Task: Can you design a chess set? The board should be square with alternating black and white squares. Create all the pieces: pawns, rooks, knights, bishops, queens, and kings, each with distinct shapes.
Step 2218:
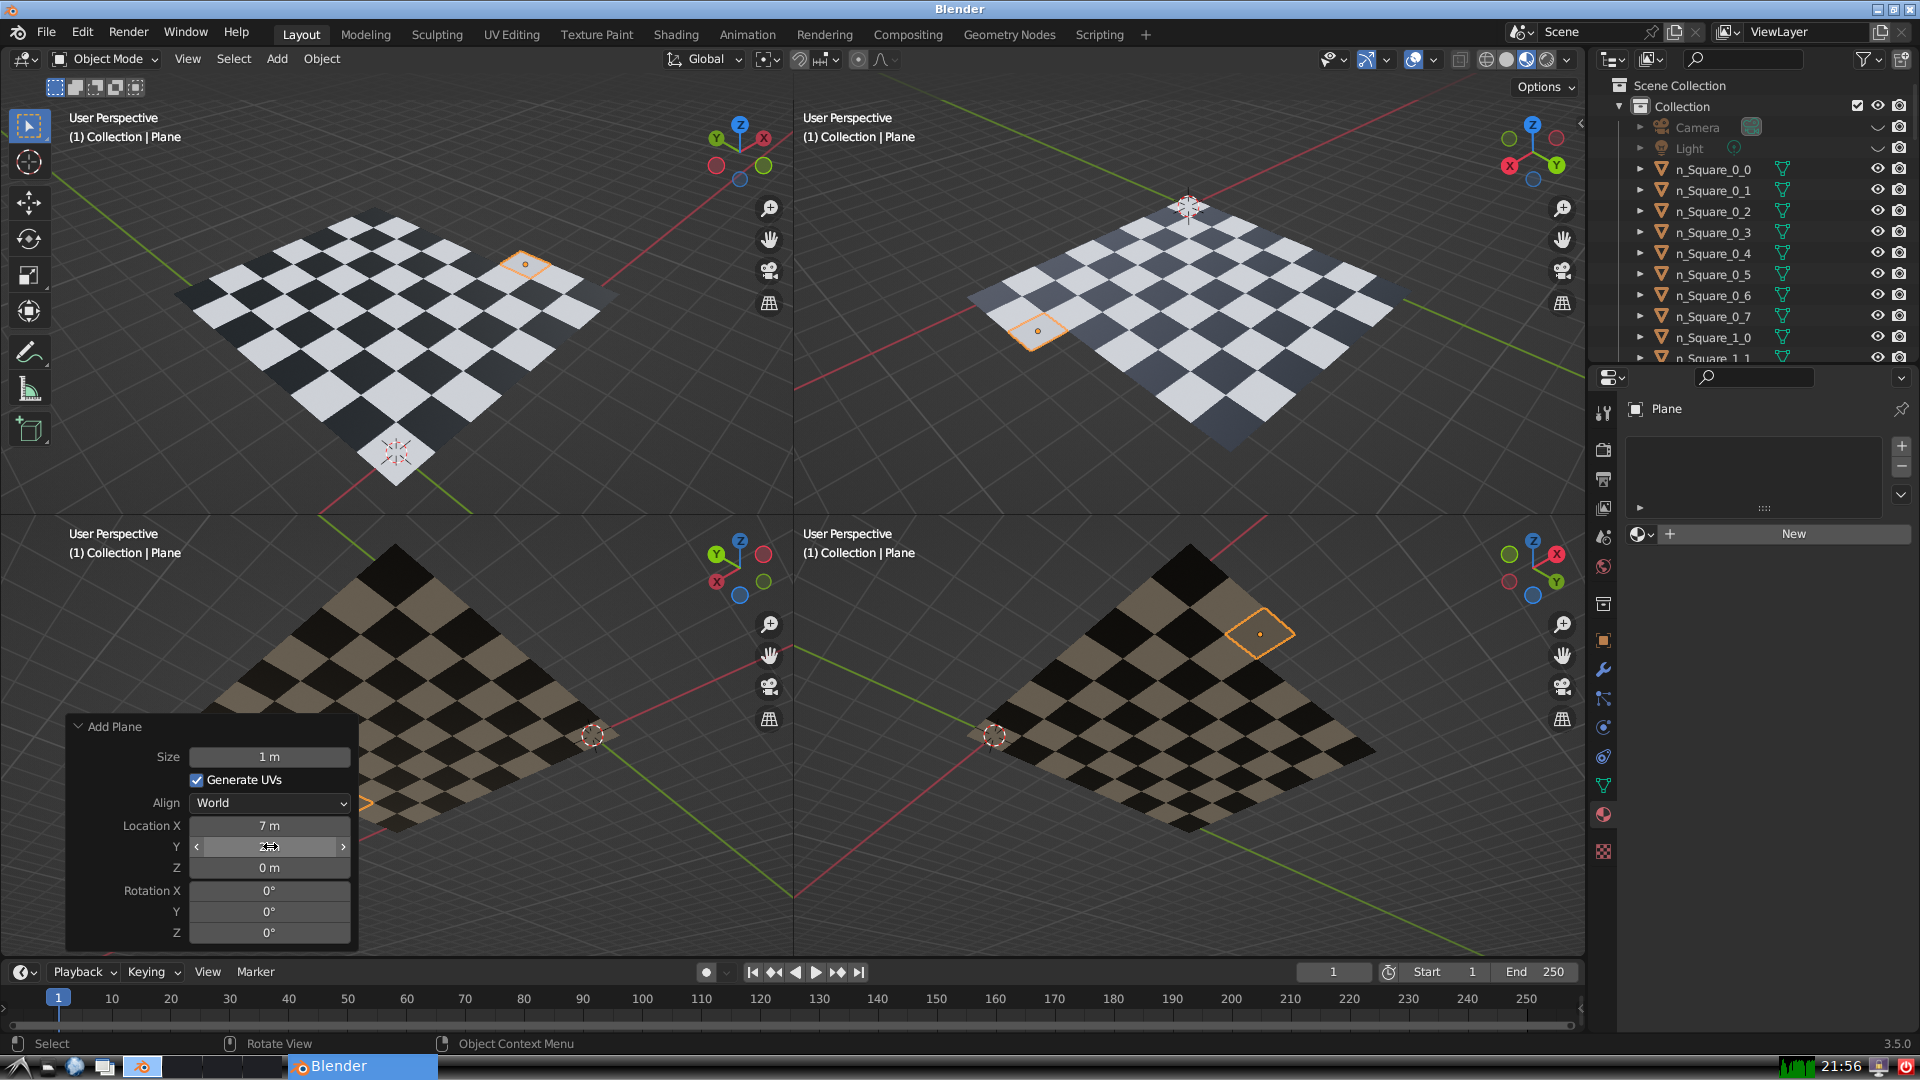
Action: {"mouse_move": [270, 867]}